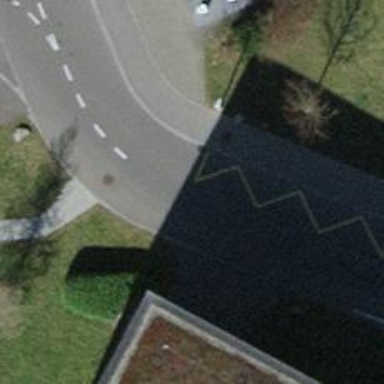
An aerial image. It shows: Public transport stop position.